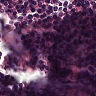
Metastatic tissue present: no